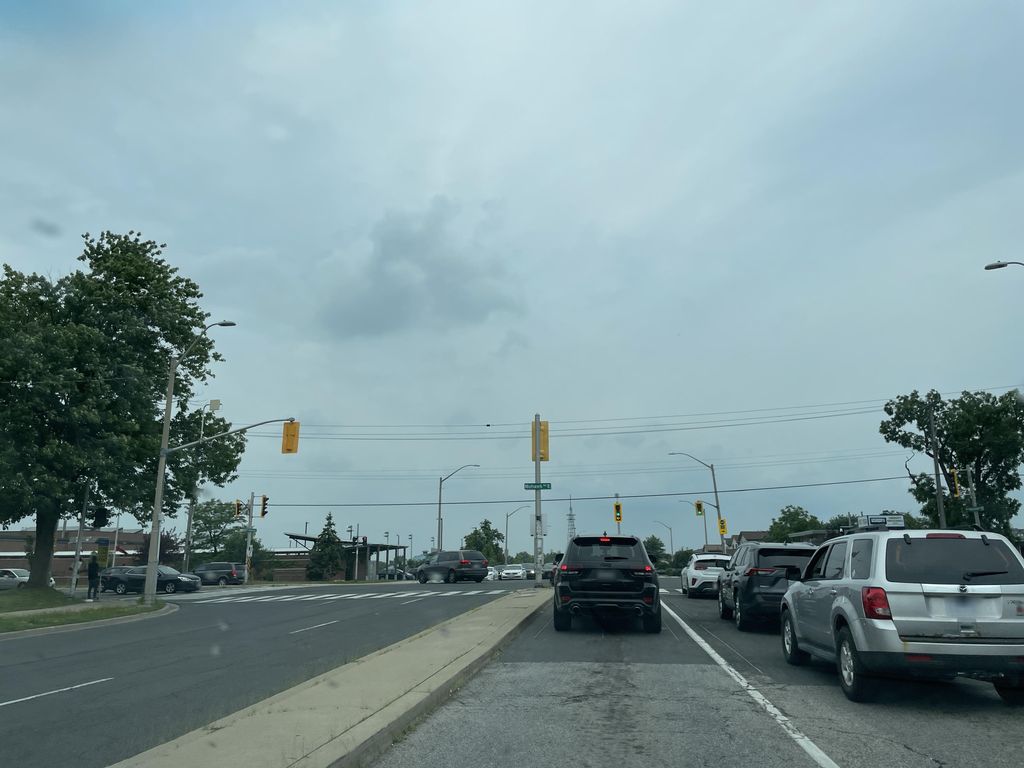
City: hamilton